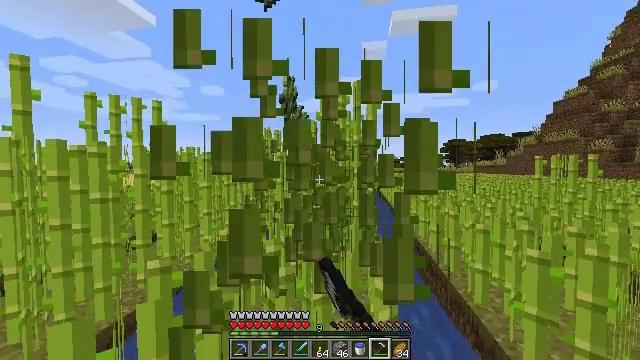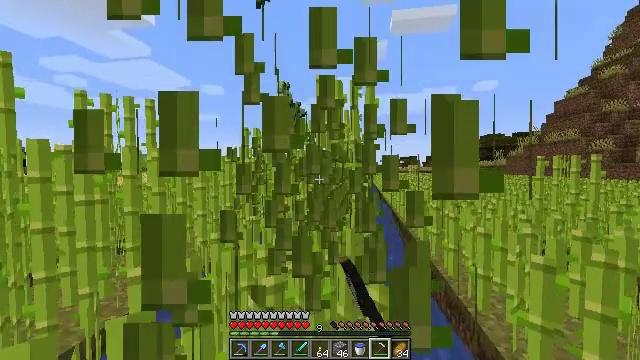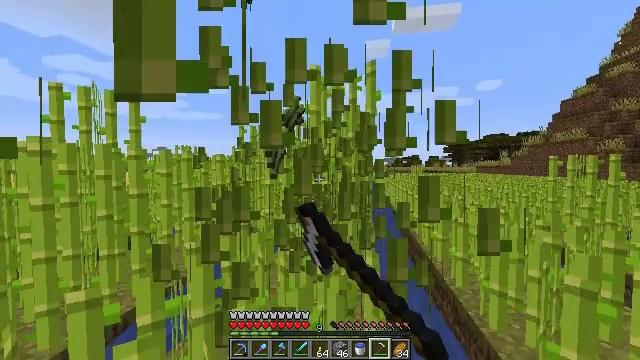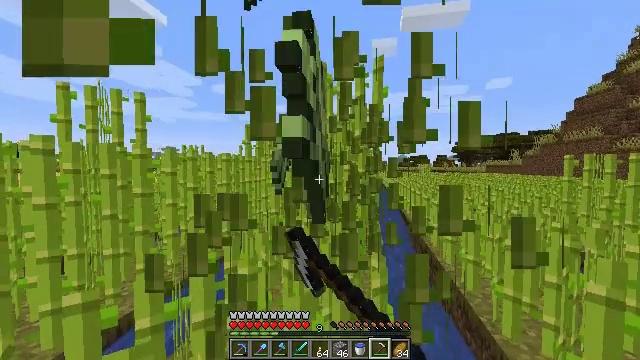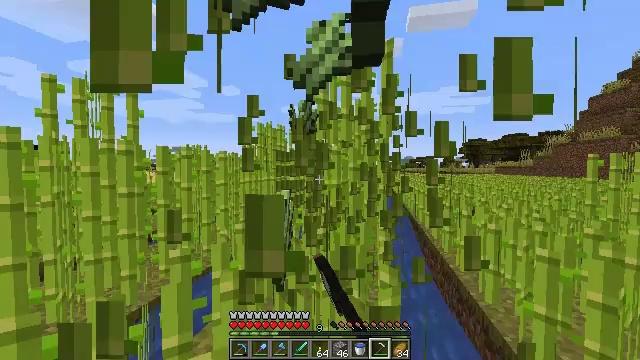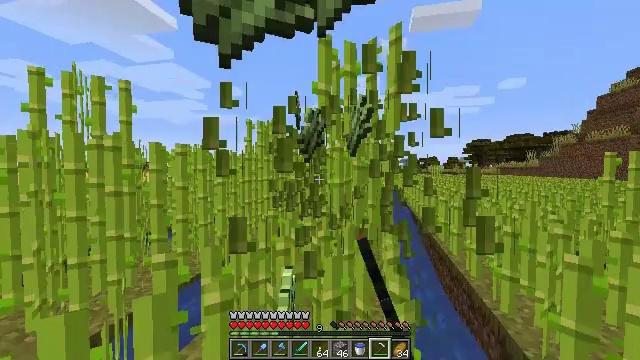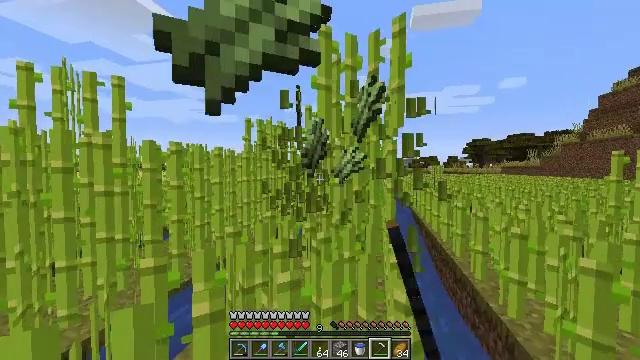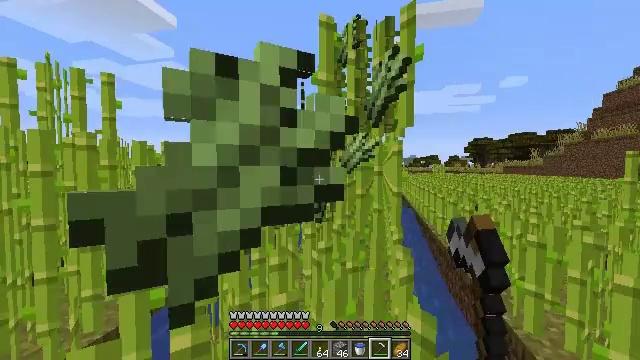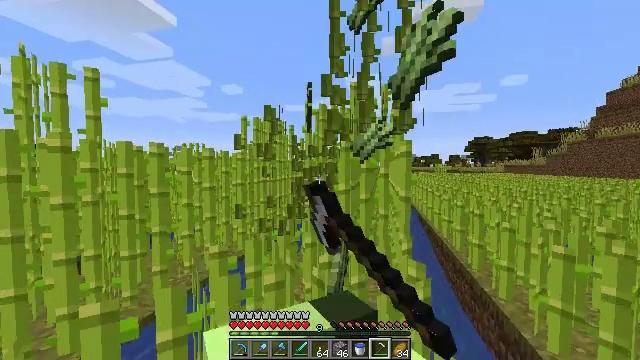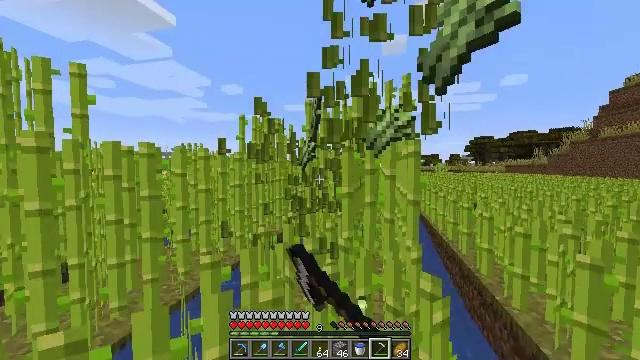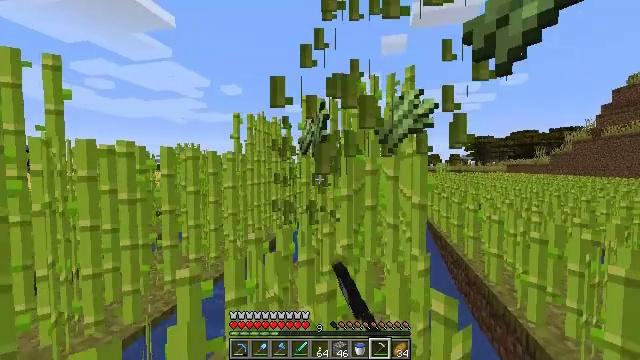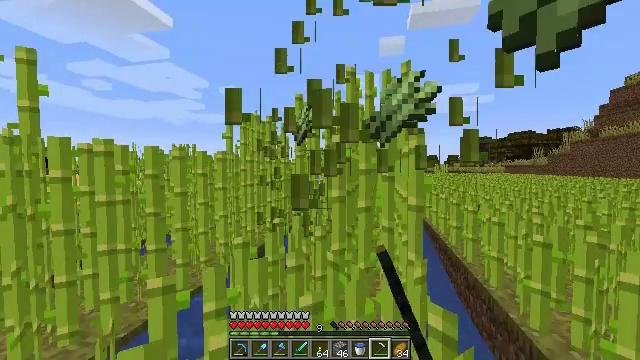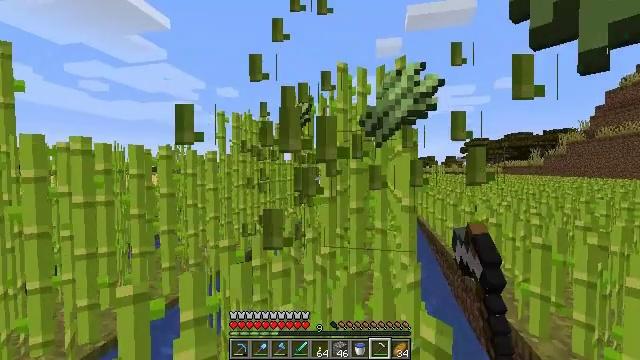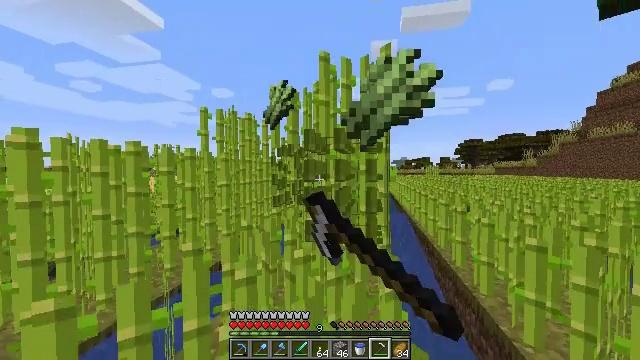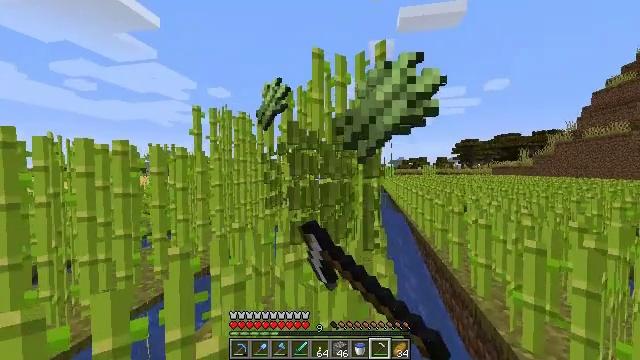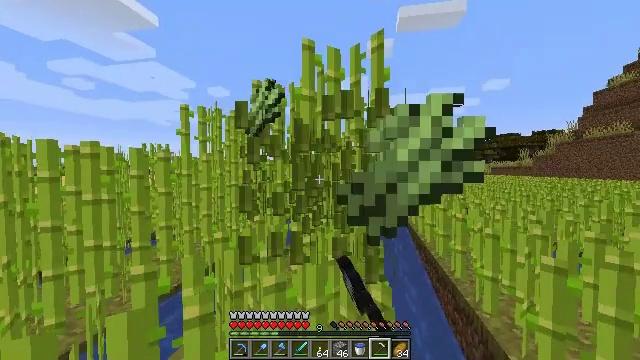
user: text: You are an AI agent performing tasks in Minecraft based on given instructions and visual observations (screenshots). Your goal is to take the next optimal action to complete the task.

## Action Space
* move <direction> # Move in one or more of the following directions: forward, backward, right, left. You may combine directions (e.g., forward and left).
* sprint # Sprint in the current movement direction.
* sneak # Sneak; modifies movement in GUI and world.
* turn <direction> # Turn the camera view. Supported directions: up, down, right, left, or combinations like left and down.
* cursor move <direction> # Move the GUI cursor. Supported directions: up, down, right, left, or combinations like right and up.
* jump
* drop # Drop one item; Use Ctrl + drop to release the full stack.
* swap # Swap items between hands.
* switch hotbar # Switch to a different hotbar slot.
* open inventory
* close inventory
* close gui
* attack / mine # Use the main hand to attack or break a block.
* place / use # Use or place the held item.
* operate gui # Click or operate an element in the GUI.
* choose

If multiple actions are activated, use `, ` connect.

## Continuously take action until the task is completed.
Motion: motion action
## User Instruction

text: Harvest sugar cane from the plant.
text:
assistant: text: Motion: move forward, attack / mine
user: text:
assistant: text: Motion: move forward, attack / mine
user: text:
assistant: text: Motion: move forward, turn left, attack / mine
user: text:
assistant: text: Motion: move forward, turn left, attack / mine
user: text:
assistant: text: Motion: move forward, attack / mine
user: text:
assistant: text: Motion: move forward, attack / mine
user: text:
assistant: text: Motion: move forward, attack / mine
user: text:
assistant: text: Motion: move forward, attack / mine
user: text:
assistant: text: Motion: move forward, attack / mine
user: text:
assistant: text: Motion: move forward and move right, attack / mine
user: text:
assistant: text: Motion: move forward and move right, attack / mine
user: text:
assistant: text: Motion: move forward and move right, attack / mine
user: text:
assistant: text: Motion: move forward and move right, attack / mine
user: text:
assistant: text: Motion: move forward, attack / mine
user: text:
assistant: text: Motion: move forward, attack / mine
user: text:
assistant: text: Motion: move forward, attack / mine
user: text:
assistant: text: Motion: move forward, attack / mine
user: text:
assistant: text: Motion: move forward, attack / mine
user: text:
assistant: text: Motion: move forward, attack / mine
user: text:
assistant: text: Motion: move forward, attack / mine
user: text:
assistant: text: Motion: move forward, attack / mine
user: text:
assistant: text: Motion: move forward, attack / mine
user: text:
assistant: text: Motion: move forward, attack / mine
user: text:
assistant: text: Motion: move forward, attack / mine
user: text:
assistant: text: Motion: move forward and move right, attack / mine
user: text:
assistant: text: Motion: move forward and move right, attack / mine
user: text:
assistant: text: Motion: move forward and move right, attack / mine
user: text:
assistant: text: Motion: move forward, attack / mine
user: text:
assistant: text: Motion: move forward, attack / mine
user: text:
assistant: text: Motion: move forward, attack / mine